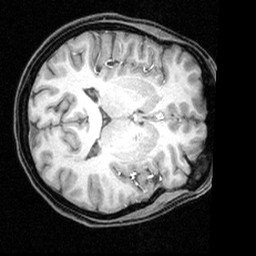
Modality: T1w
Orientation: axial
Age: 27
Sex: female